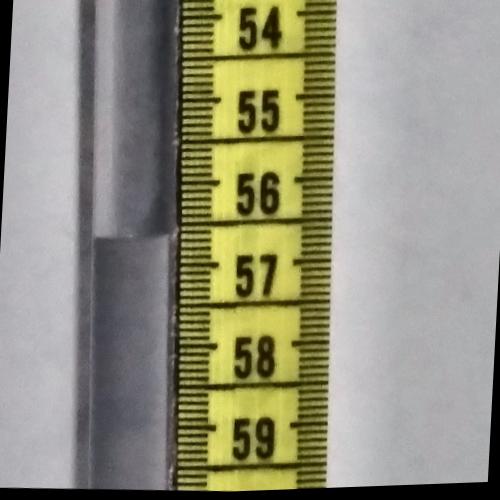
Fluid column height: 56.6 cm